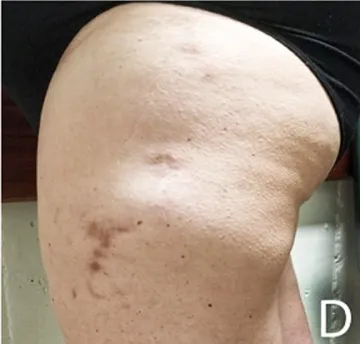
Calcinosis cutis lesions after six months of treatment with diltiazem; A-D) resolution of inflammatory process and skin scaring is observed in all locations previously affected by DCC.
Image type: medical_photograph (skin_photograph)